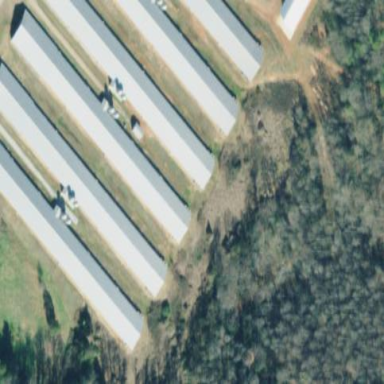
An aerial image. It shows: Poultry house.